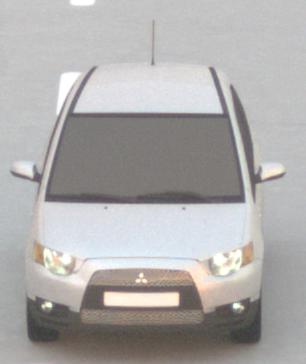
Make: Mitsubishi
Model: Colt 1.1
Detailed model: Colt (VI)
Model produced from: 2008/11
Model produced until: 2010/10
Doors: 3
Color: white
Road condition: dry road
Daytime: sunrise or sunset
Contrast: medium contrast